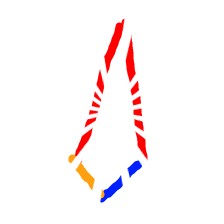
Shape: kite